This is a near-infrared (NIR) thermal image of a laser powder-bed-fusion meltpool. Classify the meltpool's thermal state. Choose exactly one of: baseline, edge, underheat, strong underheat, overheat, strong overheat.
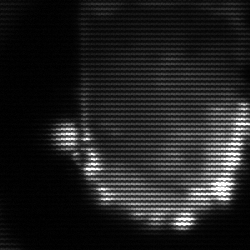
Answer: baseline